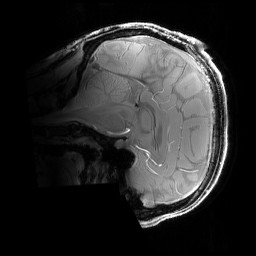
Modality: PDw
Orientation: sagittal
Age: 23
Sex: male
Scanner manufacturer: siemens
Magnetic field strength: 6.98 T
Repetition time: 1.78 s
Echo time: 0.00386 s